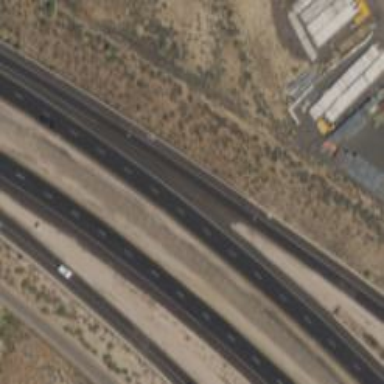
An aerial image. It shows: Asphalt motorway link.